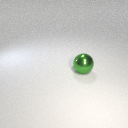
large green metal sphere